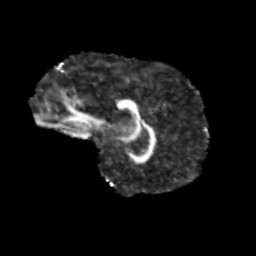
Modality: FA
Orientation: sagittal
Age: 9
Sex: female
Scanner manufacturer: siemens
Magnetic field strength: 3 T
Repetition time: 3.8 s
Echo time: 0.07 s